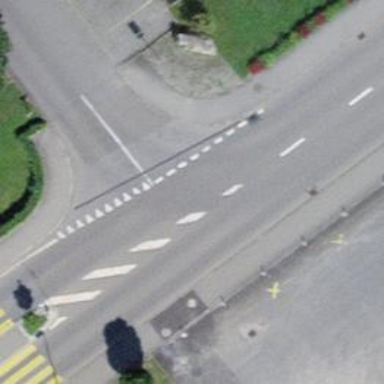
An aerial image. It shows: Road with "give way" sign.